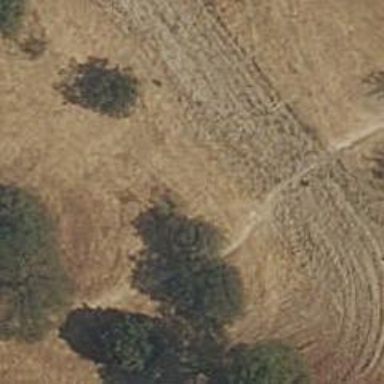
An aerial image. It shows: Dirt path.